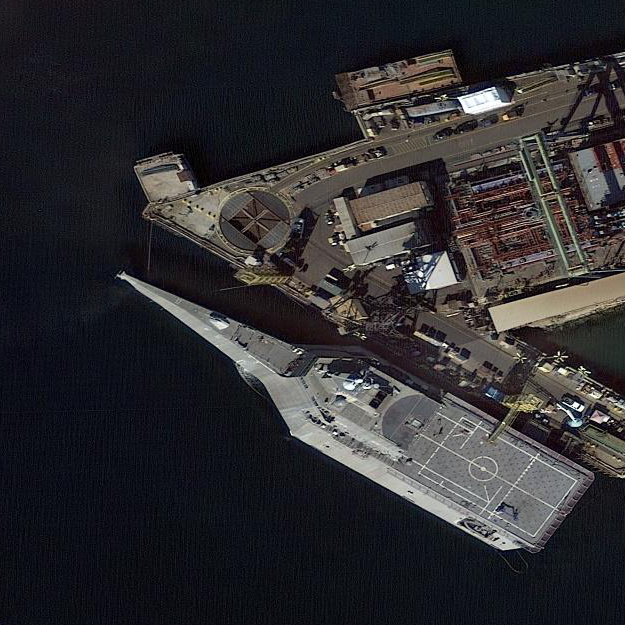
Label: Independence-class_combat_ship